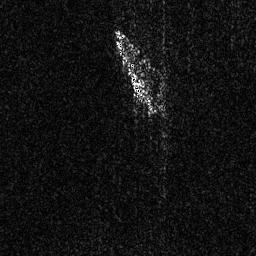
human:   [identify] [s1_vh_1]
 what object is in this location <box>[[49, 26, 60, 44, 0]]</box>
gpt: <ref>1 medium ship at the center</ref>